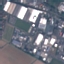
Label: Industrial